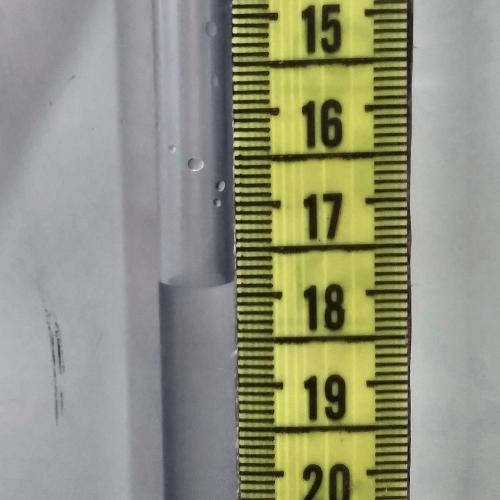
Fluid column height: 17.9 cm